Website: macys
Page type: delivery-shipping
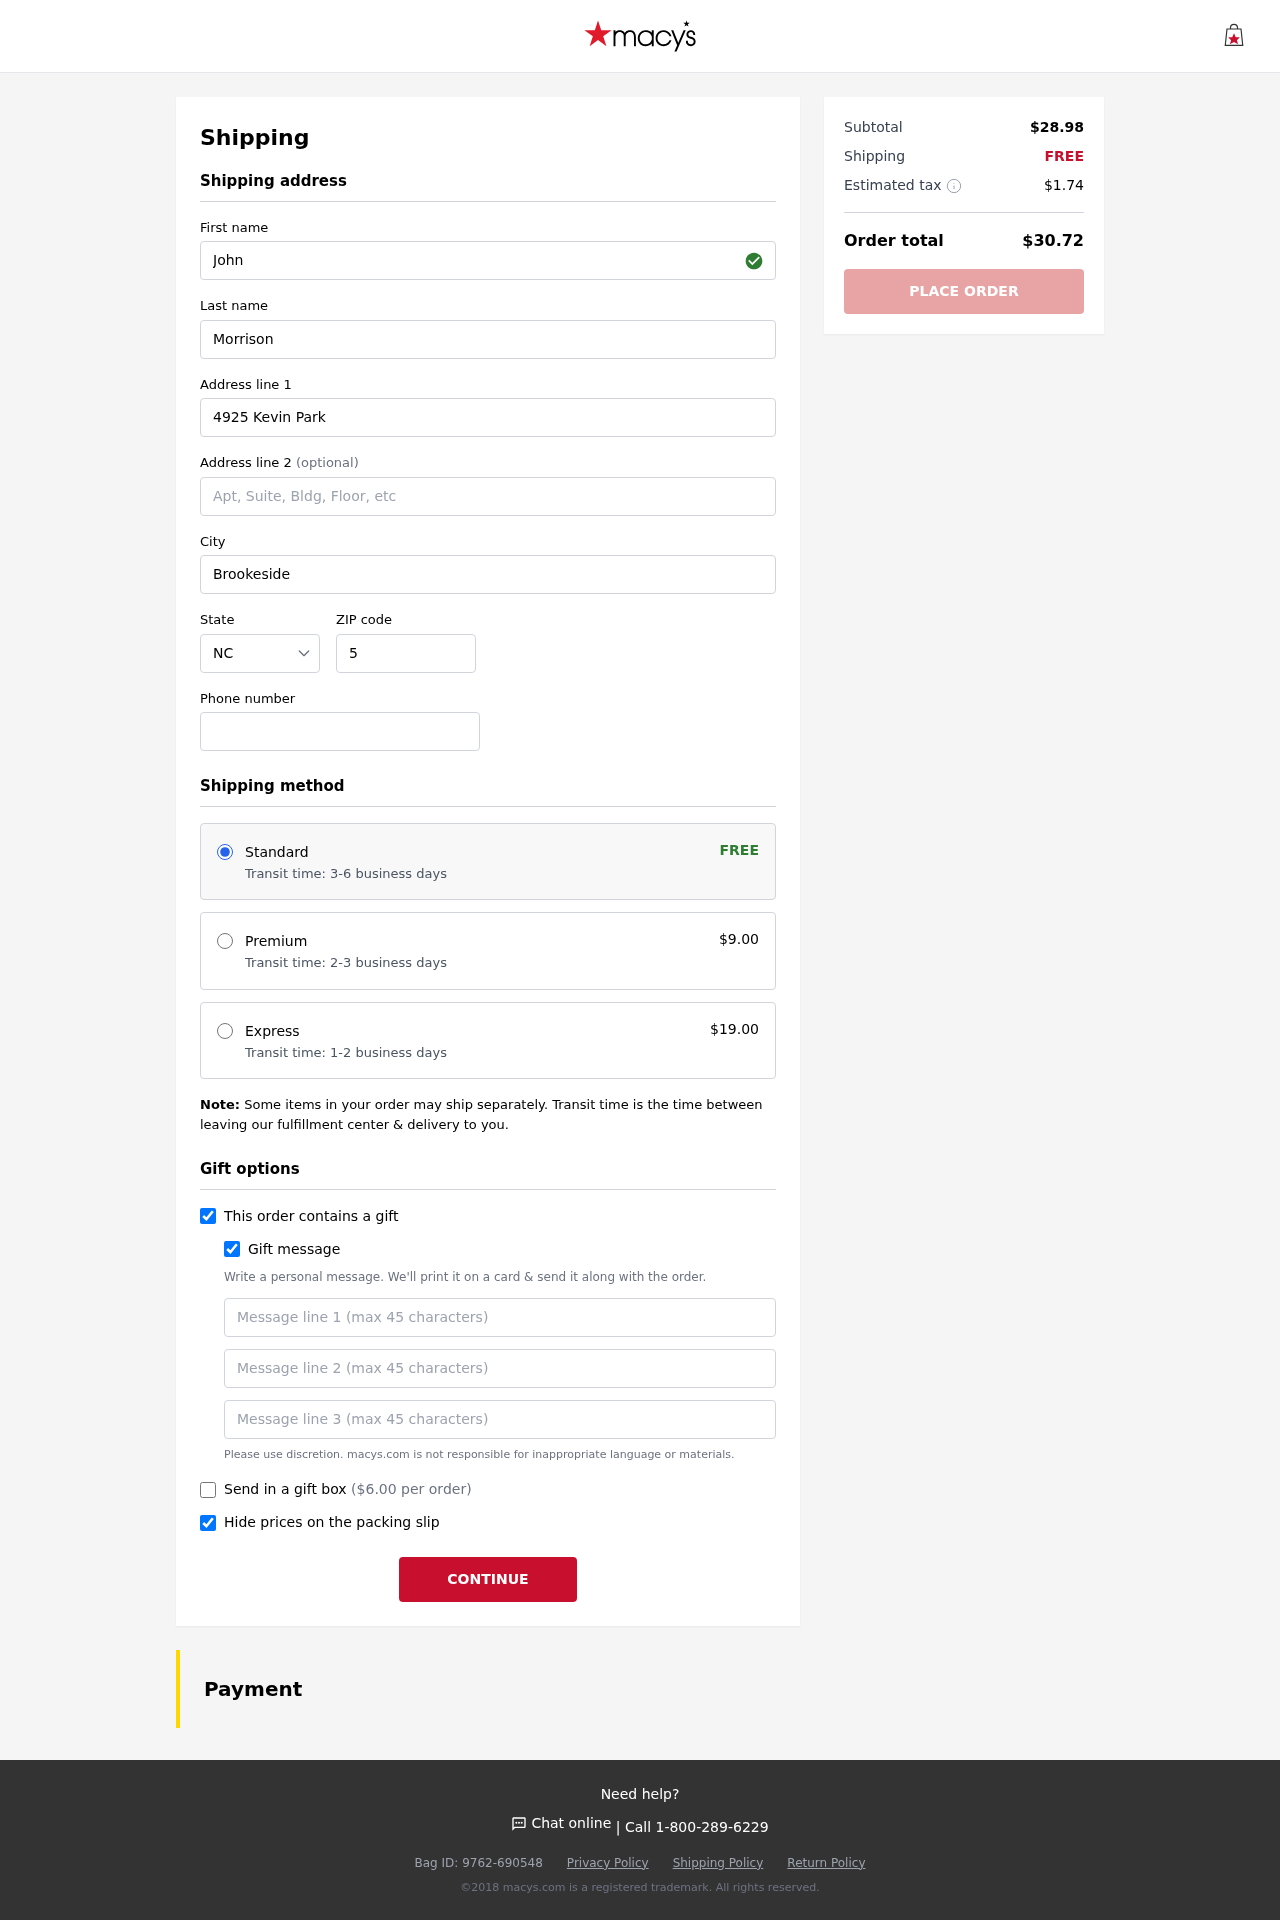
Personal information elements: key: PII_STATE_ABBR
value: NC
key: PII_FIRSTNAME
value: John
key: PII_LASTNAME
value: Morrison
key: PII_STREET
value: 4925 Kevin Park
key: PII_CITY
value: Brookeside
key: PII_POSTCODE
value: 59975
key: PII_PHONE
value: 3137570497
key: PII_GIFT_MESSAGE
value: Hey Amy, I thought you could use a little extra warmth and cheer this season! I found this lovely candle that reminds me of cozy nights and holiday magic. Enjoy every flicker!  John
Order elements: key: ORDER_SHIPPING_STANDARD
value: Transit time: 3-6 business days
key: ORDER_SHIPPING_COST
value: FREE
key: ORDER_SHIPPING_PREMIUM
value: Transit time: 2-3 business days
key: ORDER_SHIPPING_PREMIUM_PRICE
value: $9.00
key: ORDER_SHIPPING_EXPRESS
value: Transit time: 1-2 business days
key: ORDER_SHIPPING_EXPRESS_PRICE
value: $19.00
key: ORDER_GIFT_BOX_PRICE
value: ($6.00 per order)
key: ORDER_SUBTOTAL
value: $28.98
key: ORDER_SHIPPING_COST2
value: FREE
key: ORDER_TAX
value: $1.74
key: ORDER_TOTAL
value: $30.72